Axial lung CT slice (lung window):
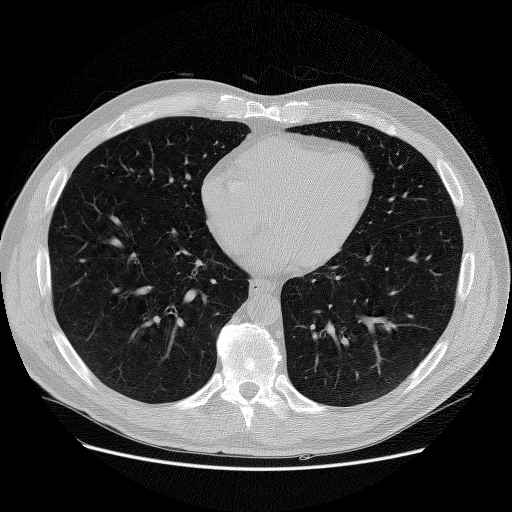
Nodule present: no